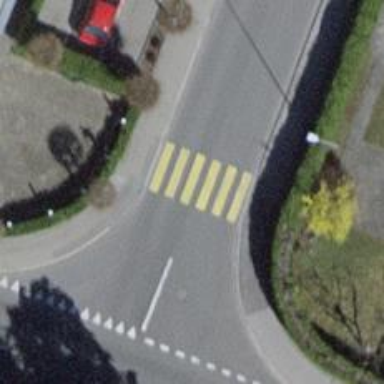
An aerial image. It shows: Marked zebra crossing on the road.